Current action and preconditions to check: trajectory_clear

Your task: For each precondition in the list above, predict whether it will hold at this action.

Consider the current scene as observed from the mobile robot's camera, and analyze the predicted future states of all dynamic agents (e.g., people, animals, vehicles, or any moving entities) within the NEXT SECOND.

IMPORTANT: Only answer "very likely" if you are absolutely certain—based on strong, clear evidence—that a dynamic agent will violate the precondition in the predicted future state. Do NOT answer "very likely" for unlikely, ambiguous, or low-probability risks.

Ask yourself for each precondition: Is there a high probability, with clear and convincing evidence, that the predicted future states of any dynamic agent will interfere with the predicted future state of the currently executing action within the NEXT SECOND, causing that precondition to fail?

Assess the risk level based on these predictions. Use "likely" or "very likely" if motions create a clear risk of interference.

Use "neutral" or "improbable" if agents are nearby but their predicted paths are clearly diverging or non-conflicting.

Failure Risk Categories: "very improbable", "improbable", "neutral", "likely", "very likely"

Answer Format: Output ONLY the probability_of_failure value from these categories: "very improbable", "improbable", "neutral", "likely", "very likely"

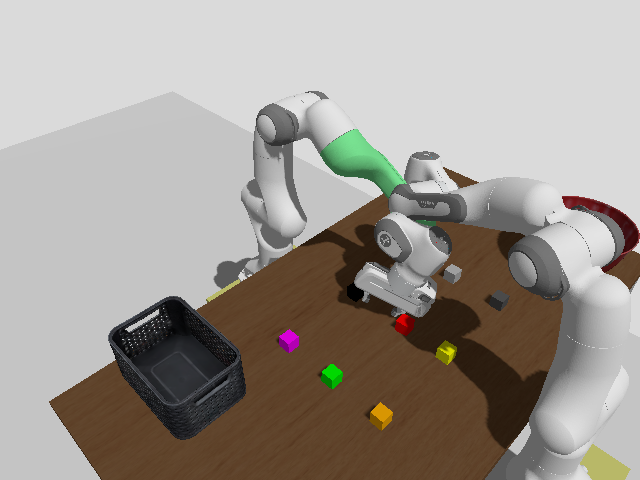

Answer: likely